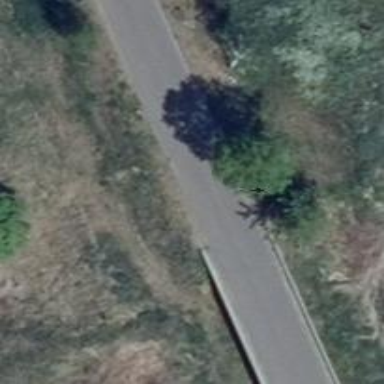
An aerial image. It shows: Unclassified road with asphalt surface crossing bridge.